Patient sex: F
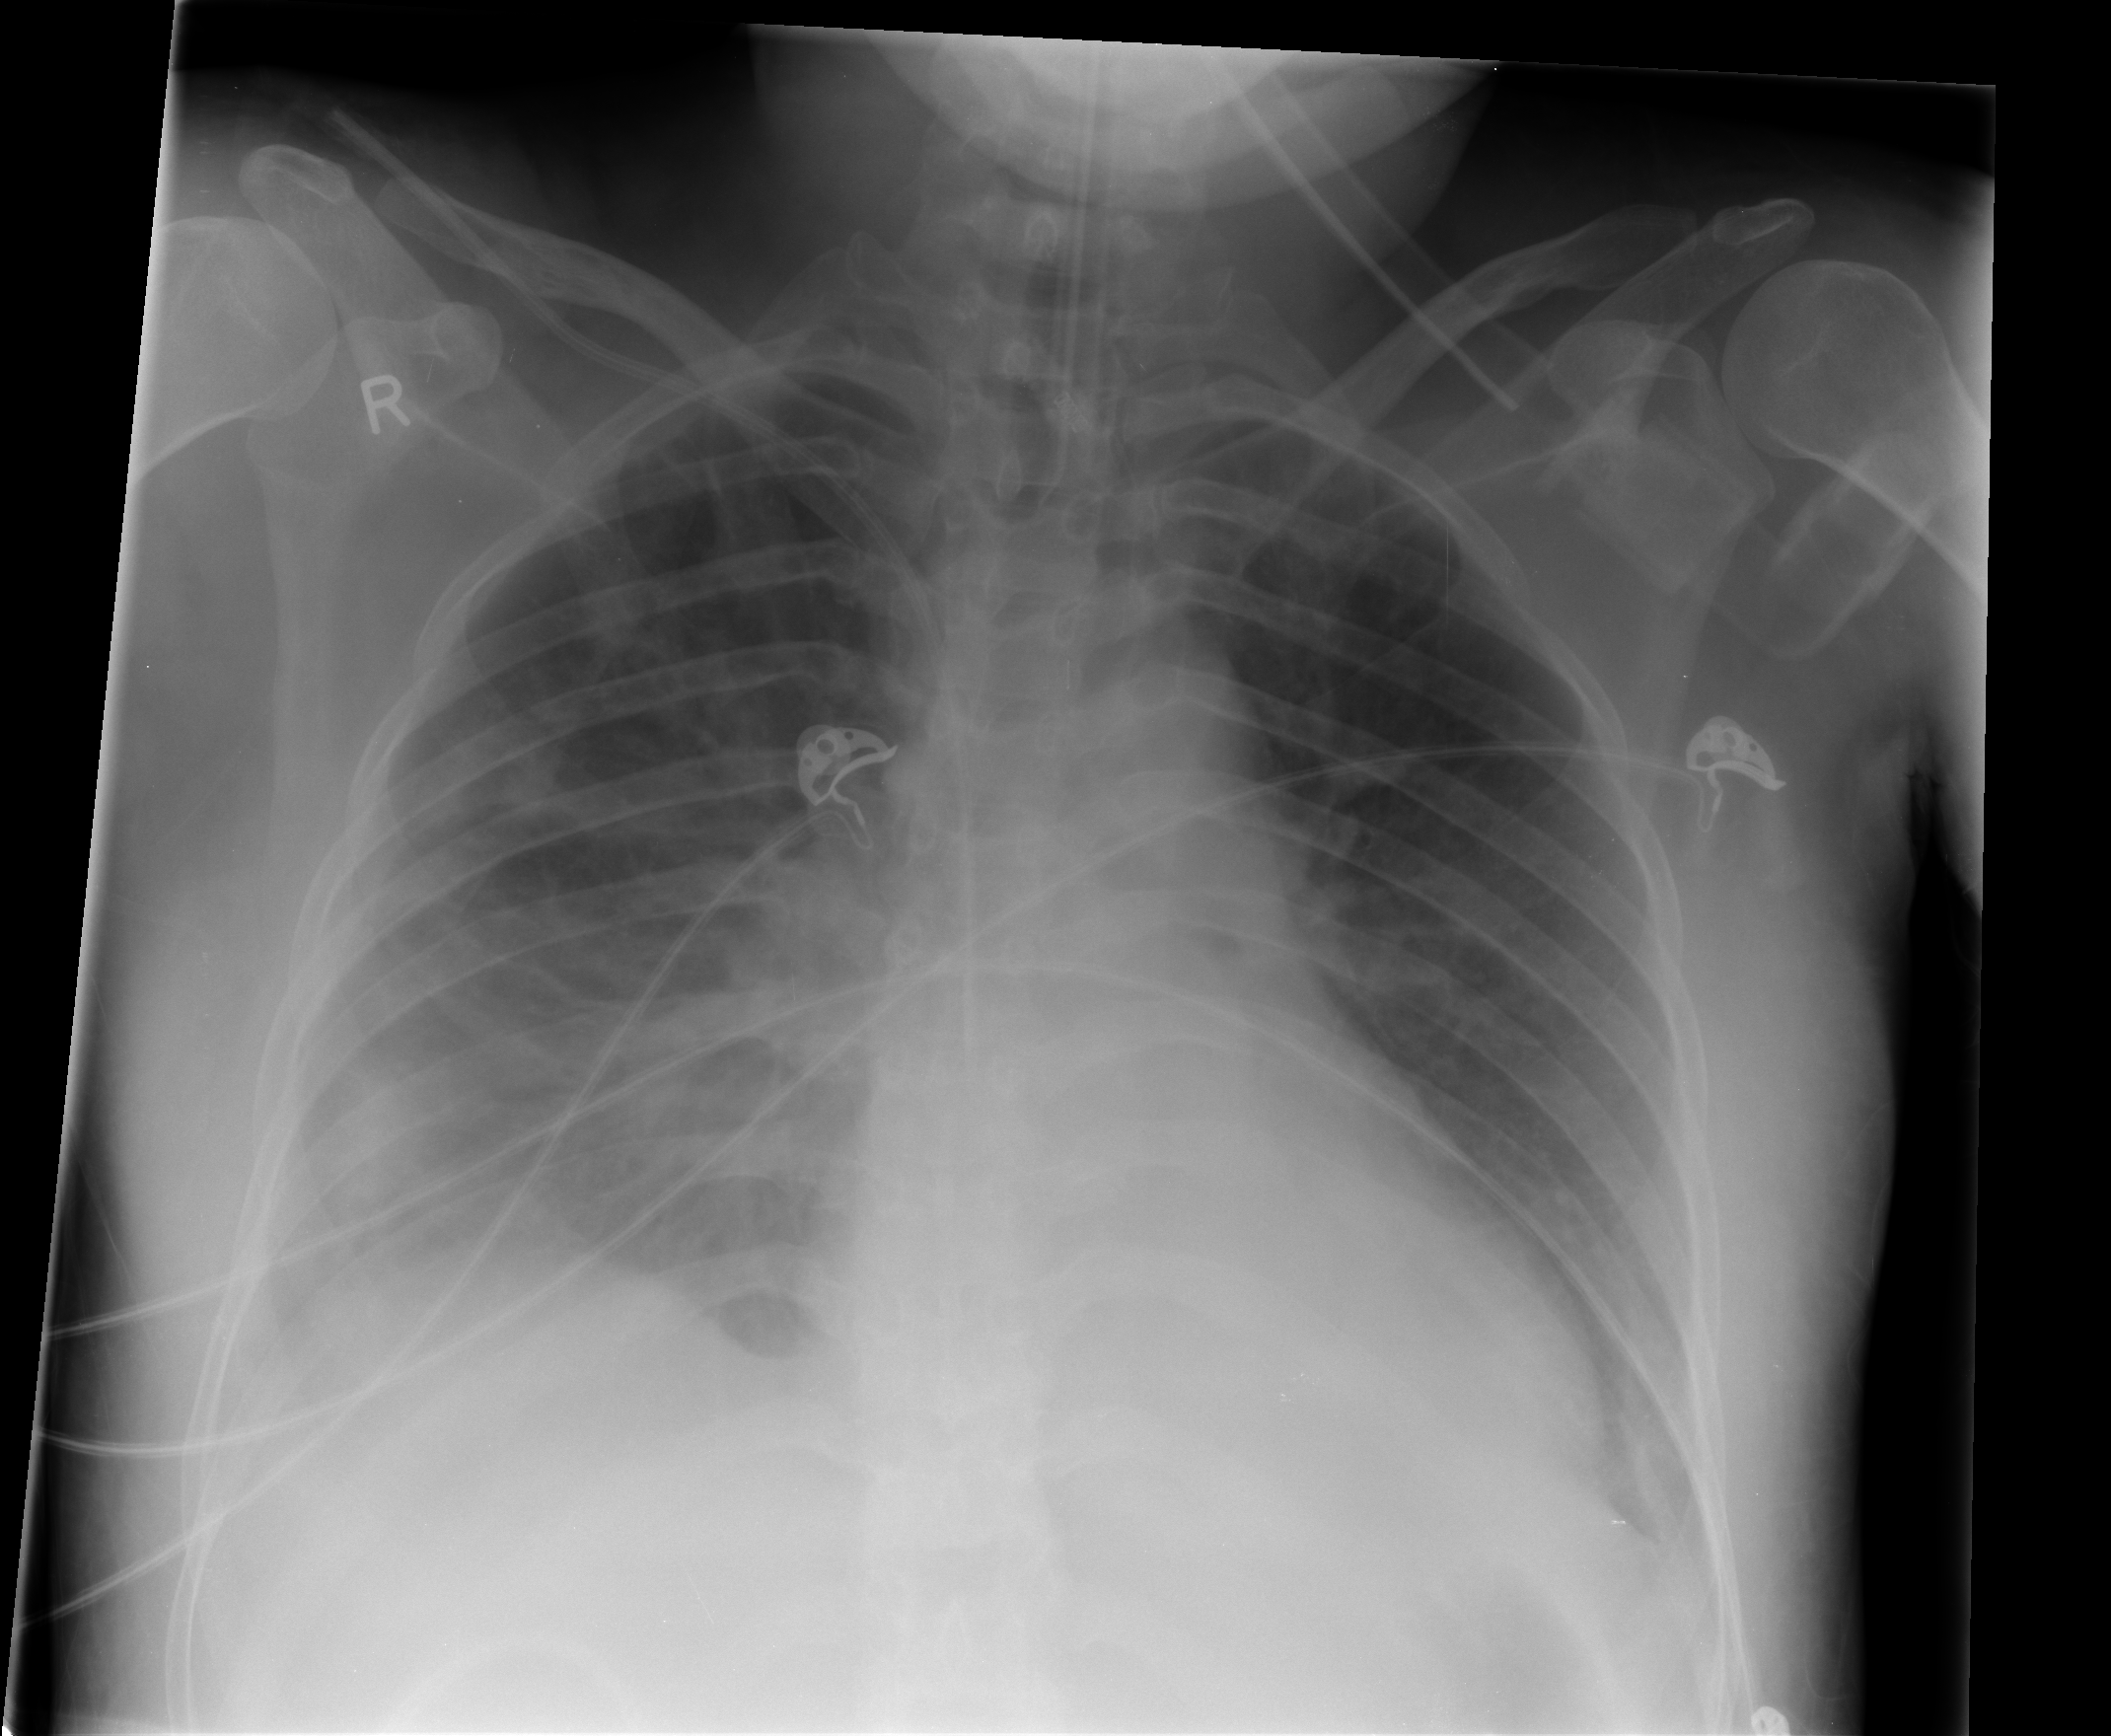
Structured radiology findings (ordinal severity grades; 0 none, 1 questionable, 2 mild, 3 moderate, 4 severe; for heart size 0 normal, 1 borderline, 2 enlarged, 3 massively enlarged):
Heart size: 0
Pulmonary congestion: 2
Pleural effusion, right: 2
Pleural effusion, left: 2
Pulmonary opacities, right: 2
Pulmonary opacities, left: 0
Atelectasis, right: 2
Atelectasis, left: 2